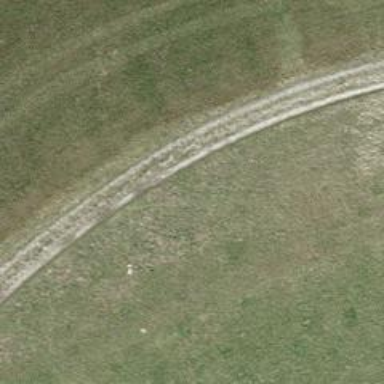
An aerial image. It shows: Grass track road with grade3 tracktype.